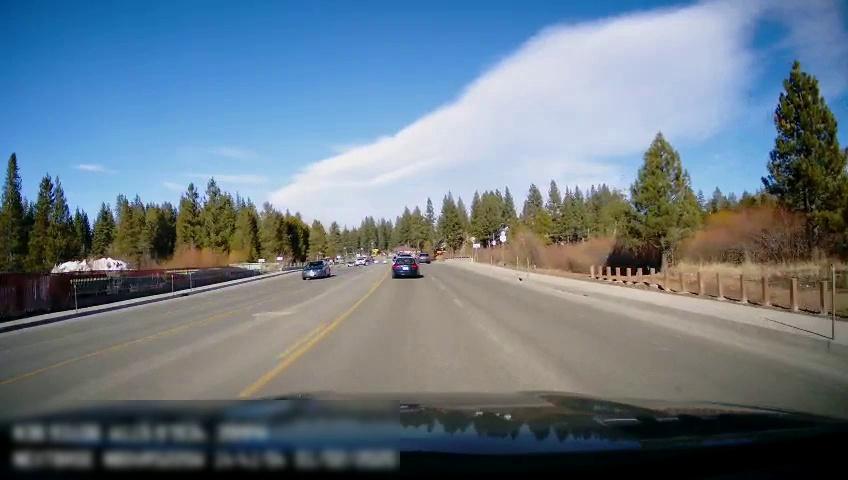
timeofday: Day
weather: Sunny
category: Drivable Space
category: Vehicles | SUV
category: Vehicles | Car
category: Vehicles | Car
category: Vehicles | Car
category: Lanes | Opposite Lane
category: Lanes | Current Lane
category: Lanes | Current Lane
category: Lanes | Opposite Lane